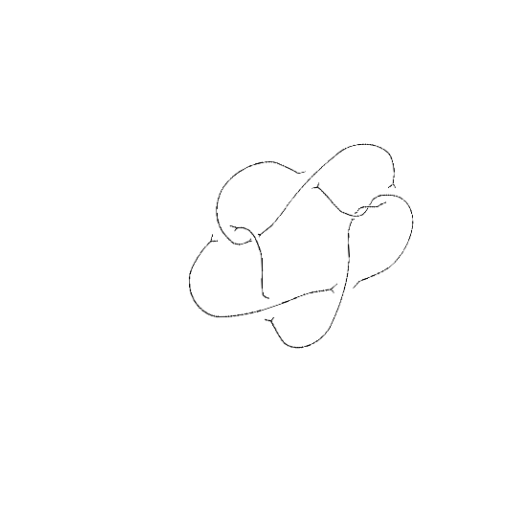
Crossing number: 8